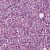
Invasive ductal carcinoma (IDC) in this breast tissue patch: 1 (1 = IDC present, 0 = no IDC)